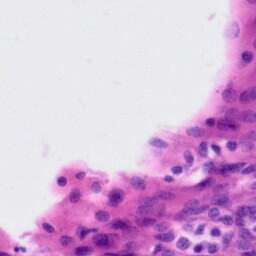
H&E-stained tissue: Tonsil